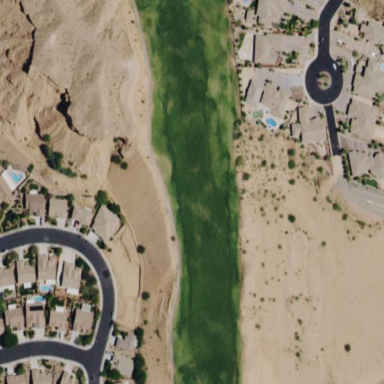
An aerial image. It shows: Rough grass surface on golf course.